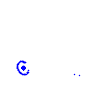
Particle: electron